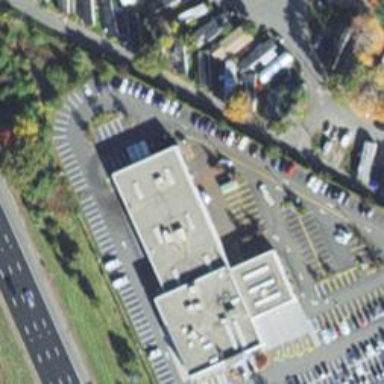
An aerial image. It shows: Car rental facility.